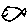
Label: fish